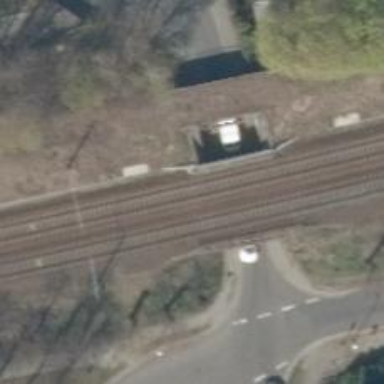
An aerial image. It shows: Bridge over railway with electrified contact lines.